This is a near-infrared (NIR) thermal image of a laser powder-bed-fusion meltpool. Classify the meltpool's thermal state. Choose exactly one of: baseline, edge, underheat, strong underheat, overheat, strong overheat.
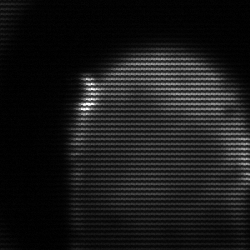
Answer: edge